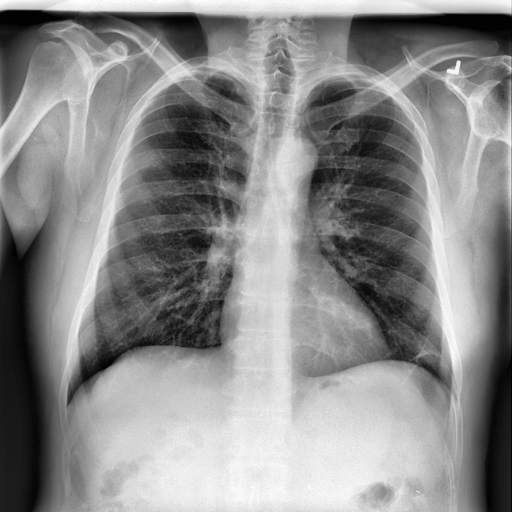
Finding: NORMAL